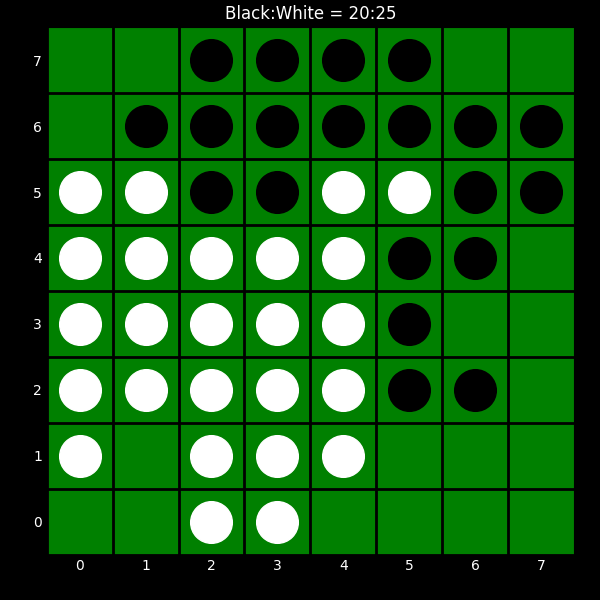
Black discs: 20
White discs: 25